Question: I am trying to use 'spring' in my 'android app' as client of my 'spring mvc REST' application. I think I have a problem to put correct 'jars' in 'classpath' of my android app. I put the image of jars in libs folder of my android app. I found many related question on SO. But none of them helped me. That is why i am asking here again.

Here is how I am calling my webservice referenced from <URL> :
'''
@Override
protected SowResult doInBackground(Void... params) {
System.out.println("URLLLL : "+URL);
RestTemplate rest = new RestTemplate();
rest.getMessageConverters().add(new MappingJacksonHttpMessageConverter());
SowResult result = rest.getForObject(URL, SowResult.class);
return result;
}
'''
And the exception I am getting:
'''
FATAL EXCEPTION: AsyncTask #1
java.lang.RuntimeException: An error occured while executing doInBackground()
at android.os.AsyncTask$3.done(AsyncTask.java:200)
at java.util.concurrent.FutureTask$Sync.innerSetException(FutureTask.java:273)
at java.util.concurrent.FutureTask.setException(FutureTask.java:124)
at java.util.concurrent.FutureTask$Sync.innerRun(FutureTask.java:307)
at java.util.concurrent.FutureTask.run(FutureTask.java:137)
at java.util.concurrent.ThreadPoolExecutor.runWorker(ThreadPoolExecutor.java:1068)
at java.util.concurrent.ThreadPoolExecutor$Worker.run(ThreadPoolExecutor.java:561)
at java.lang.Thread.run(Thread.java:1096)
Caused by: java.lang.NoSuchMethodError: org.codehaus.jackson.map.ObjectMapper.getTypeFactory
at org.springframework.http.converter.json.MappingJacksonHttpMessageConverter.getJavaType(MappingJacksonHttpMessageConverter.java:166)
at org.springframework.http.converter.json.MappingJacksonHttpMessageConverter.canRead(MappingJacksonHttpMessageConverter.java:101)
at org.springframework.web.client.RestTemplate$AcceptHeaderRequestCallback.doWithRequest(RestTemplate.java:542)
at org.springframework.web.client.RestTemplate.doExecute(RestTemplate.java:474)
at org.springframework.web.client.RestTemplate.execute(RestTemplate.java:439)
at org.springframework.web.client.RestTemplate.getForObject(RestTemplate.java:237)
at com.inovarge.shoponway.resttasks.UserRestTask.doInBackground(UserRestTask.java:30)
at com.inovarge.shoponway.resttasks.UserRestTask.doInBackground(UserRestTask.java:1)
at android.os.AsyncTask$2.call(AsyncTask.java:185)
at java.util.concurrent.FutureTask$Sync.innerRun(FutureTask.java:305)
... 4 more
'''
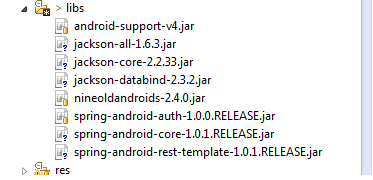
Answer: The exception indicates that you are missing a required Jackson dependency. First, I recommend using 'MappingJackson2HttpMessageConverter' instead of the 'MappingJacksonHttpMessageConverter' which you've configured:
'''
rest.getMessageConverters().add(new MappingJackson2HttpMessageConverter());
'''
Next, 'MappingJackson2HttpMessageConverter' depends on the <URL> library for its functionality, which requires the following files be on your classpath:
- - -
You already have 'jackson-databind-2.3.2.jar' in your 'libs' folder, so you need to <URL> the other two jars.
Lastly, I highly recommend using a dependency management system like the Gradle plugin in Android's <URL>. It will handle downloading all the transitive dependencies for you instead of having to manually do that.